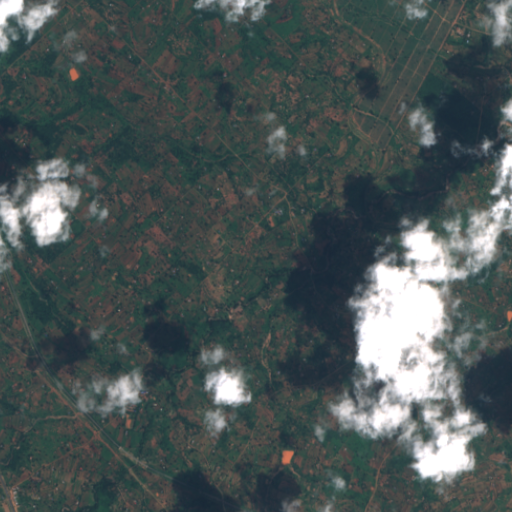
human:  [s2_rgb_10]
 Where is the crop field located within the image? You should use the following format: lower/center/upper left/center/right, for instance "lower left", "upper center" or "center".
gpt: The crop field is located in the upper of the image.
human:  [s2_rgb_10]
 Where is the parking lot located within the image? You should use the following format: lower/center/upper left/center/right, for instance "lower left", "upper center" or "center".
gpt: There is no parking lot in the image.